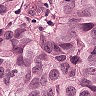
Metastatic tissue present: yes